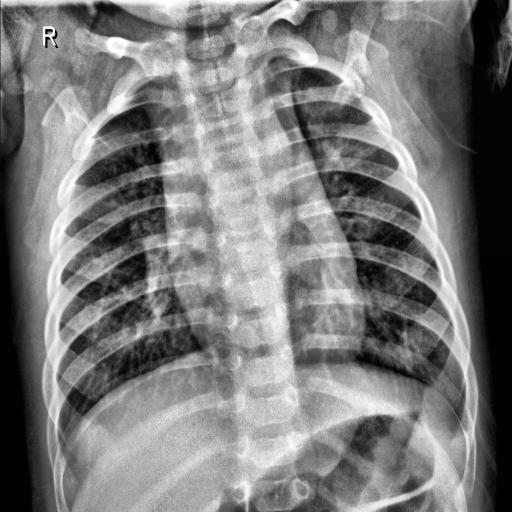
Finding: NORMAL